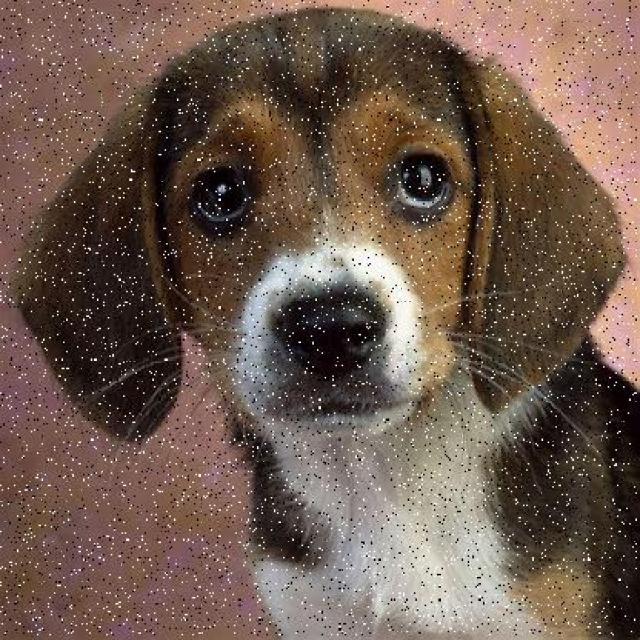
Healthy canine skin — no visible lesions, inflammation, or abnormalities. The skin and coat appear normal.